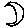
Label: moon